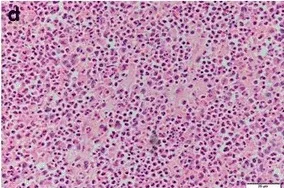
Histopathologic evaluation of parotid tissue specimens from the patient. Suppurative inflammation is observed in the parotid (a, b, c and d). 400x. Or. 20 mum.
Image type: pathology (h&e)